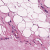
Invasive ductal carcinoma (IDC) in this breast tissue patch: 0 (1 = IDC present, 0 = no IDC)